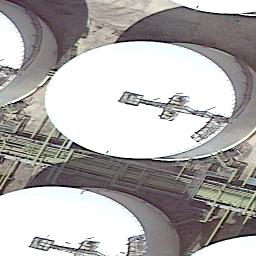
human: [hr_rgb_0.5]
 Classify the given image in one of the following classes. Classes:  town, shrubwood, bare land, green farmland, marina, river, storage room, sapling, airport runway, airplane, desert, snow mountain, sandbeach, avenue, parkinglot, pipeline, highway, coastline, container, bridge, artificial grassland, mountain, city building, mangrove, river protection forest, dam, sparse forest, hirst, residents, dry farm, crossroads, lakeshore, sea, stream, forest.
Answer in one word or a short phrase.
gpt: storage room